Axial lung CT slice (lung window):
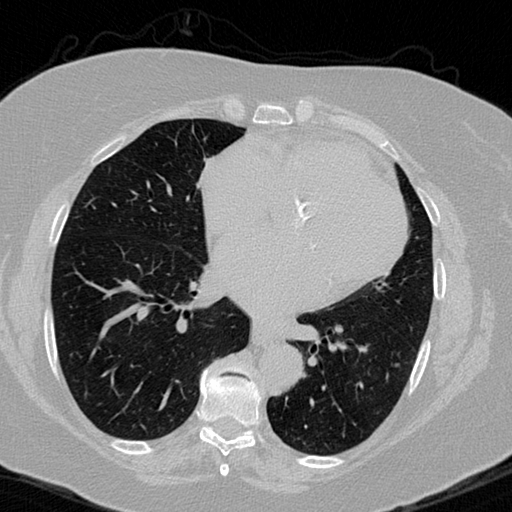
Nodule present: no